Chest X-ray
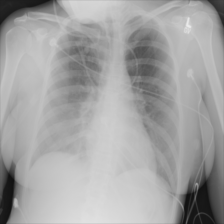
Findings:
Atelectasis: negative
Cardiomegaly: negative
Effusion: negative
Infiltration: negative
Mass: negative
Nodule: negative
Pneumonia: negative
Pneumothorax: negative
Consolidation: negative
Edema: negative
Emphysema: negative
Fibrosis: negative
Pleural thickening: negative
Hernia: negative